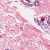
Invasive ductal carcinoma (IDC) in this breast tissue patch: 0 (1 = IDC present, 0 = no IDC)